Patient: sex F, age 57
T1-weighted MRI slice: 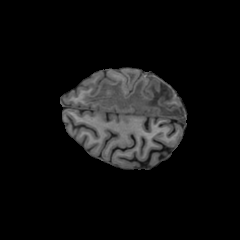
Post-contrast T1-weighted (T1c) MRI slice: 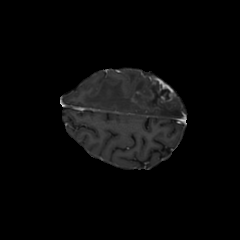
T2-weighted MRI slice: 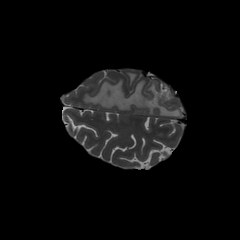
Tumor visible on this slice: yes
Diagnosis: Glioblastoma, IDH-wildtype
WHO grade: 4